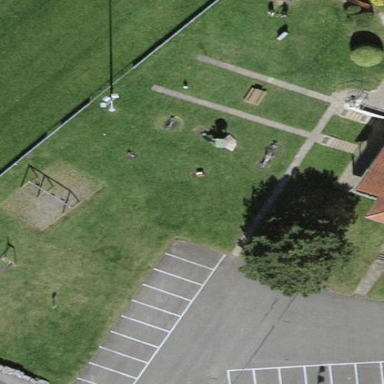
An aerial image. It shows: Playground area for leisure activities on the land.